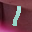
Label: 1